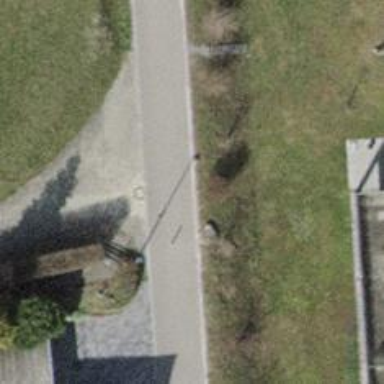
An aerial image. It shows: Bollard.